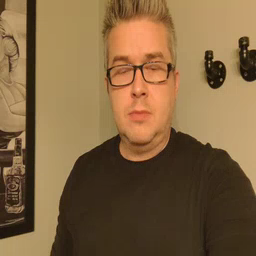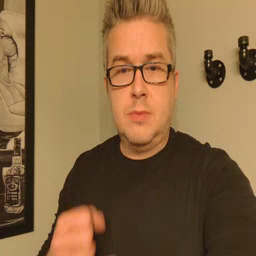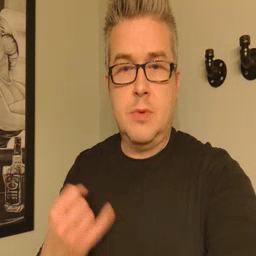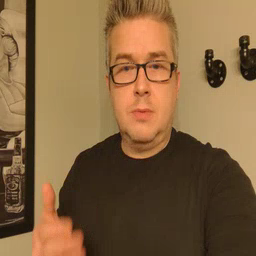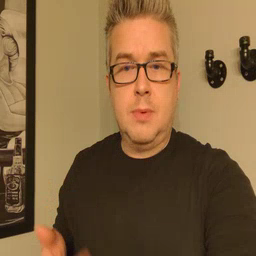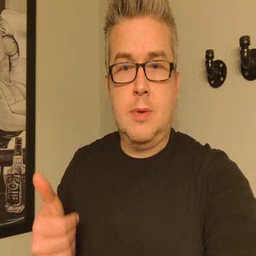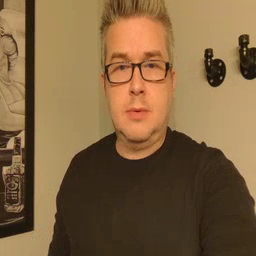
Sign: jeans